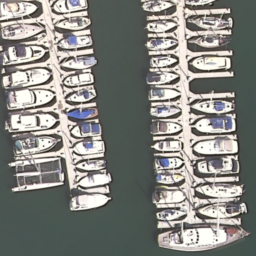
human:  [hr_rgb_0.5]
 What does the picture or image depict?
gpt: harbor